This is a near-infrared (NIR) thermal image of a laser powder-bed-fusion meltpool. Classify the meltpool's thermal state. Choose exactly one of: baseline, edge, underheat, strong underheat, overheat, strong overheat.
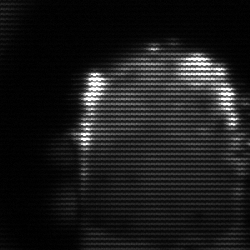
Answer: baseline